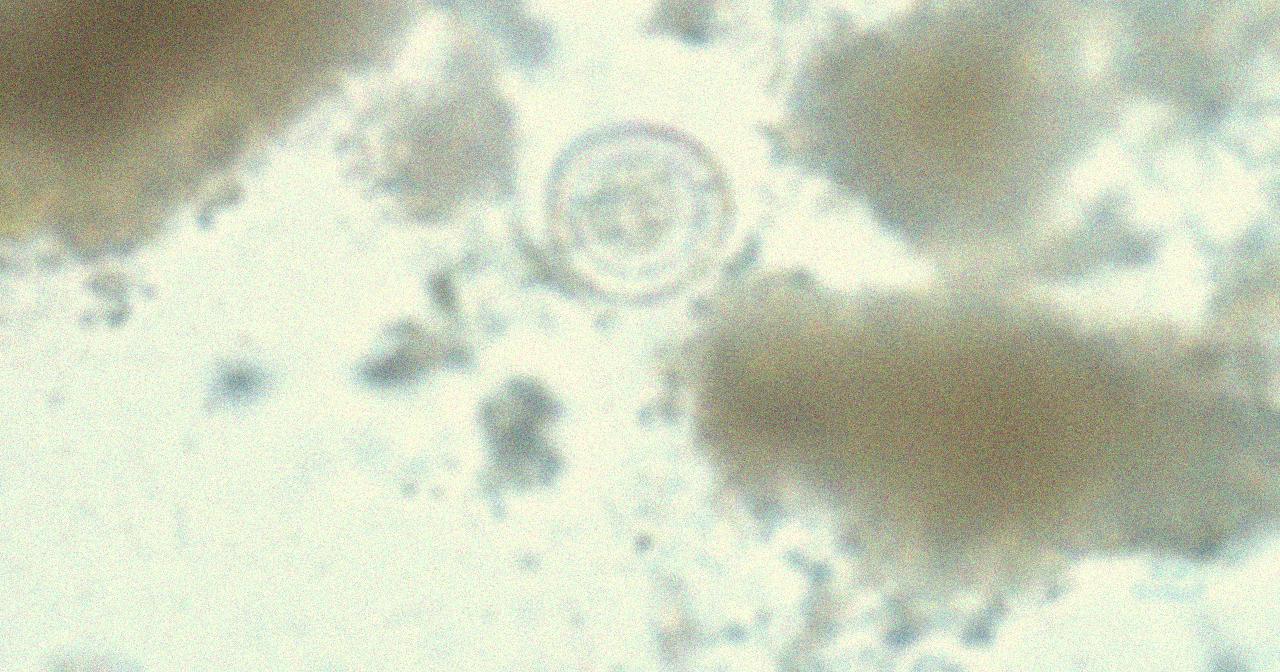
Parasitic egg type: Hymenolepis nana